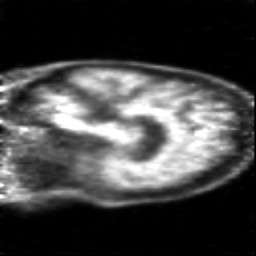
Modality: PET
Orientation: sagittal
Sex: female
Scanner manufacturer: siemens